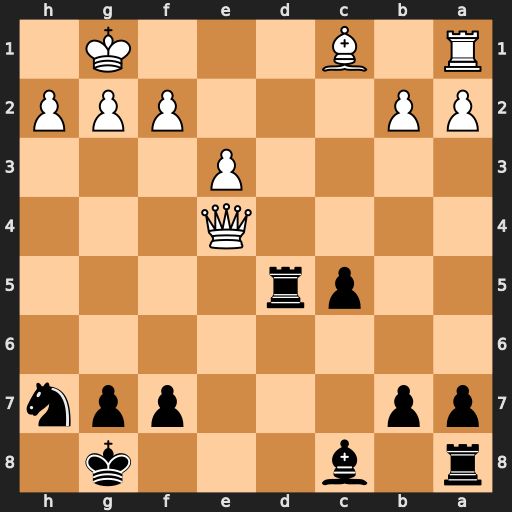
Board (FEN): r1b3k1/pp3ppn/8/2pr4/4Q3/4P3/PP3PPP/R1B3K1
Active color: b
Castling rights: -
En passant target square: -
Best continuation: Rd1#